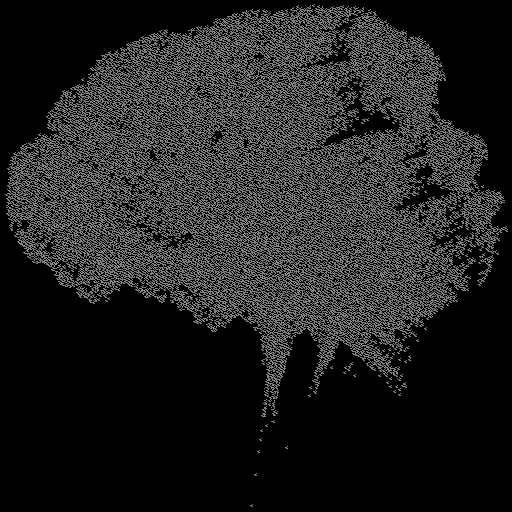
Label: broccoli